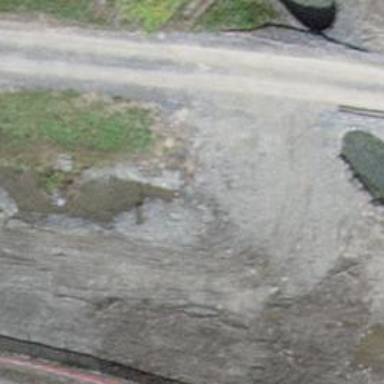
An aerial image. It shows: Culvert tunnel.